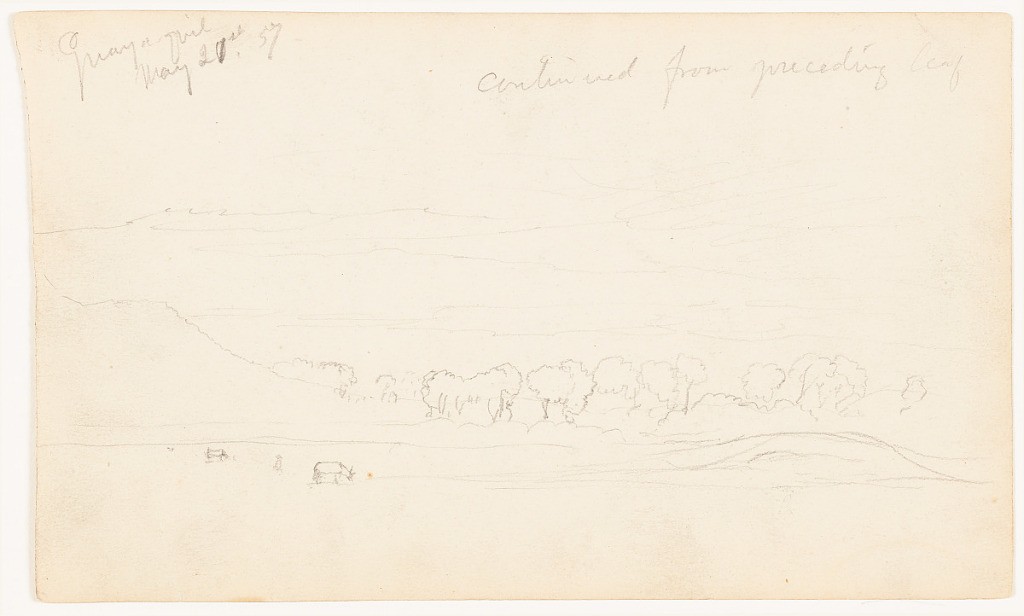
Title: Landscape near Guayaquil, Ecuador, Part Two
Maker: Frederic Edwin Church, American, 1826–1900
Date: May 21, 1857
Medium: Graphite on white wove paper; verso: graphite
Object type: Drawing
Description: Landscape sketch and partial panorama showing the second part of a panoramic view of the terrain near Guayaquil, Ecuador. In the foreground, cattle graze at left. A grove of trees is visible in the middle distance at center, with a sloping prominence rising at left. Distant mountains and mixed clouds comprise background.

Verso: Botanical sketch showing seven different views of plants. Along upper portion, four trees of various types are visible. In lower register, banana plant visible in lower left with two other sketches of a vine-covered bush and a tree.